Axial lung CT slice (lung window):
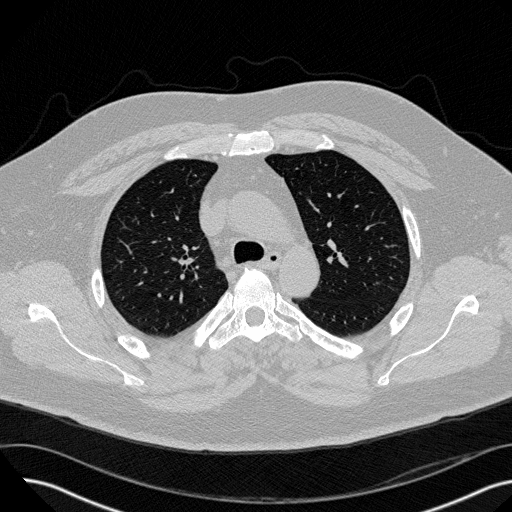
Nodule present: no